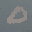
Label: 0